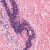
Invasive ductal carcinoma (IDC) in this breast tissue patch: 0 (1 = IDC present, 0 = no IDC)